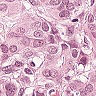
Metastatic tissue present: yes